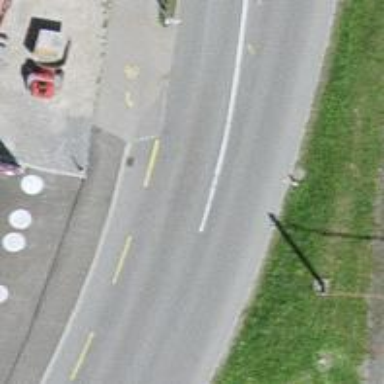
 equipped with cycle lane on both sides."